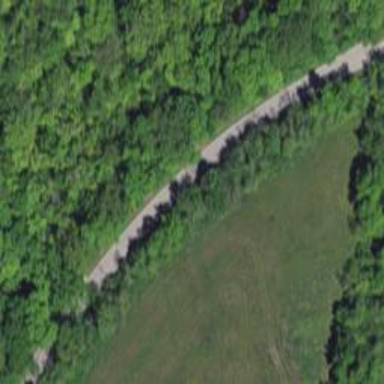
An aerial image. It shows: Secondary road.